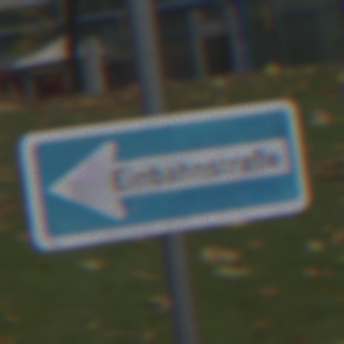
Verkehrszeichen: EinbahnstrasseLinksweisend
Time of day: MorningAfternoon
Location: Outdoor (Nature)
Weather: Overcast
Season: Autumn
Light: Natural